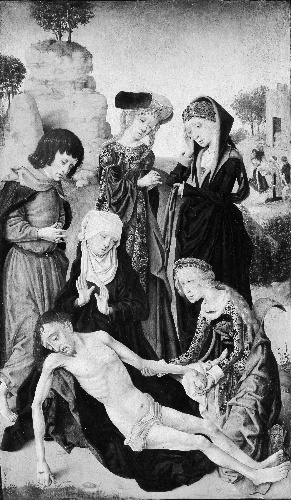
Title: The Lamentation
Artist: Master of the Virgin among Virgins
Artist bio: Netherlandish, active ca. 1460–95
Object type: Painting
Classification: Paintings
Medium: Oil on wood
Dimensions: 34 7/8 x 20 1/4 in. (88.6 x 51.4 cm)
Department: European Paintings
Credit line: Rogers Fund, 1926
Accession year: 1926
Repository: Metropolitan Museum of Art, New York, NY
Tags: Sadness|Suffering|Mary Magdalene|Saint John the Evangelist|Lamentation|Death|Christ|Virgin Mary